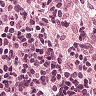
Metastatic tissue present: no